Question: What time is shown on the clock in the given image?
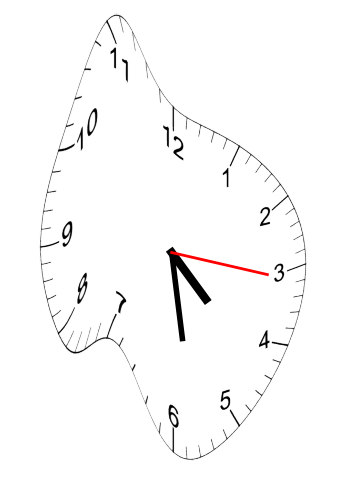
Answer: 04:28:16